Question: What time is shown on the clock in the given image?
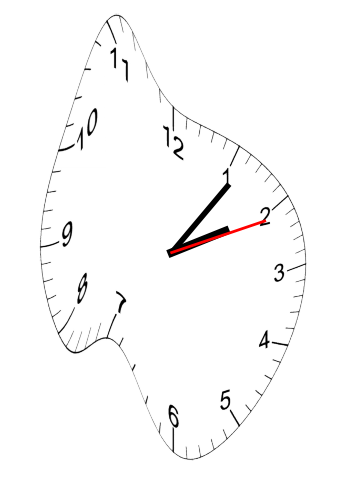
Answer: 02:06:11